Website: walmart
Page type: payment
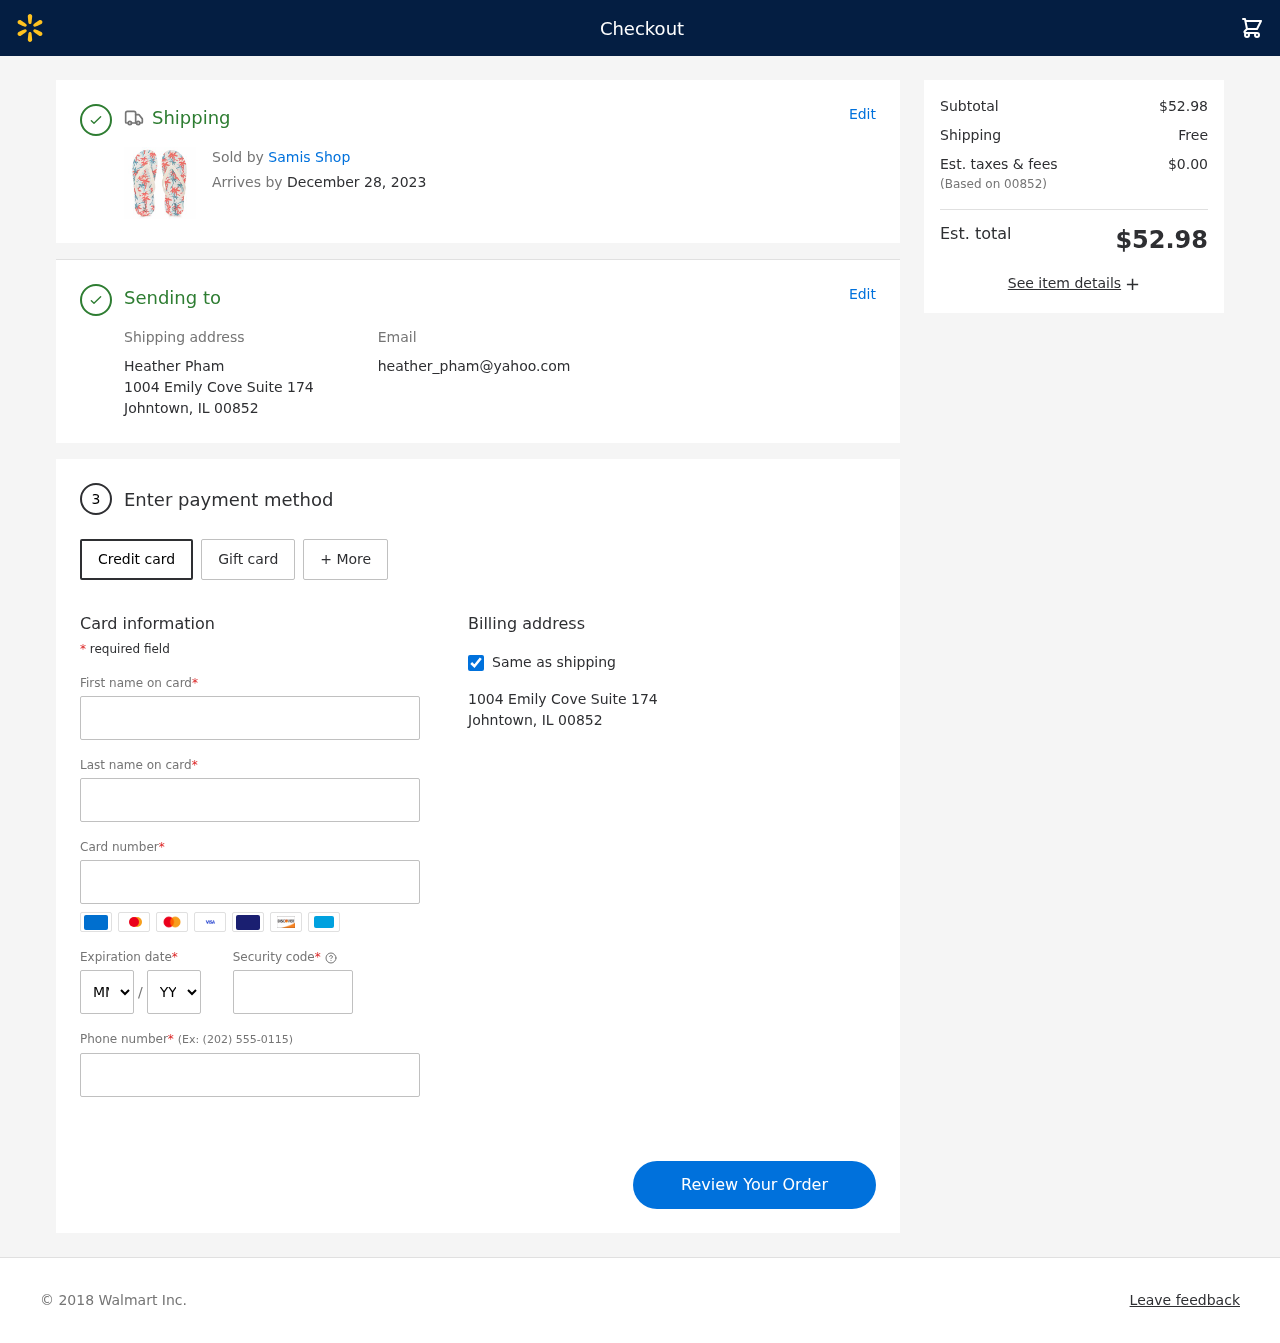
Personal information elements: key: PII_CARD_CVV
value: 2577
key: PII_CARD_EXPIRY_MONTH
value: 03
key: PII_CARD_EXPIRY_YEAR
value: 30
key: PII_CARD_NUMBER
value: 3715 8831 8084 501
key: PII_CITY_STATE_ZIP
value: Johntown, IL 00852
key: PII_EMAIL
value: heather_pham@yahoo.com
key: PII_FIRSTNAME
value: Heather
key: PII_FULLNAME
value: Heather Pham
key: PII_LASTNAME
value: Pham
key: PII_PHONE
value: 4283608698
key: PII_POSTCODE
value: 00852
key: PII_STREET
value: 1004 Emily Cove Suite 174
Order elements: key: ORDER_DELIVERY_DATE
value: December 28, 2023
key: ORDER_SUBTOTAL
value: $52.98
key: ORDER_SHIPPING_COST
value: Free
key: ORDER_TAX
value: $0.00
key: ORDER_TOTAL
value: $52.98